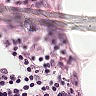
Metastatic tissue present: no